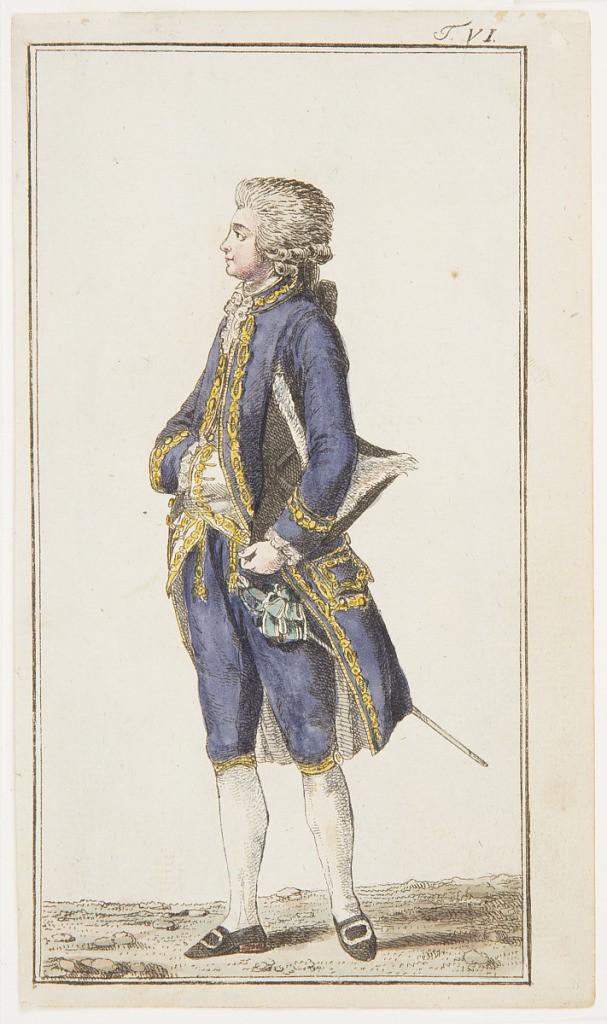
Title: Plate VI, Design for Gentleman's Costume, Journal des Luxus und der Moden (Journal of Luxury and Fashions), Vol. 1, No. 2
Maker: Georg Melchior Kraus, German, 1737–1806
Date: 1786
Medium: Engraving, hand-colored with brush and watercolor on cream paper
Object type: Print
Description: Engraved, hand-colored fashion plate featuring a full-length figure of a man wearing a white wig, facing left in profile. He wears a purple coat and breeches with yellow trim, a white waistcoat with yellow trim, and a white cravat. His right arm is positioned across his body, with his right hand in his waistcoat pocket. He holds a black hat with white fringe under his left arm. Appeared in Journal des Luxus und der Moden (The Journal of Luxury and Fashions), Volume 1, No. 2, February 1786, after p. 96.